Field crop: maize
Growth stage: 1
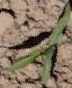
Species: maize